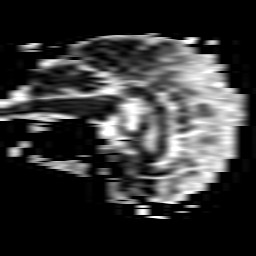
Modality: ADC
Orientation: sagittal
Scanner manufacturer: philips
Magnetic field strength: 1.5 T
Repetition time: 4.684 s
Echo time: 0.07764 s